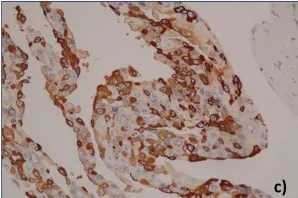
Histological findings. D) Positive immunostaining results for cytokeratin AE1/AE3, anti-cytokeratin 5.2 (CAM5.2), sal-like protein 4 (SALL4) and hCG.
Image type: pathology (immunostaining)